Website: walmart
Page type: payment
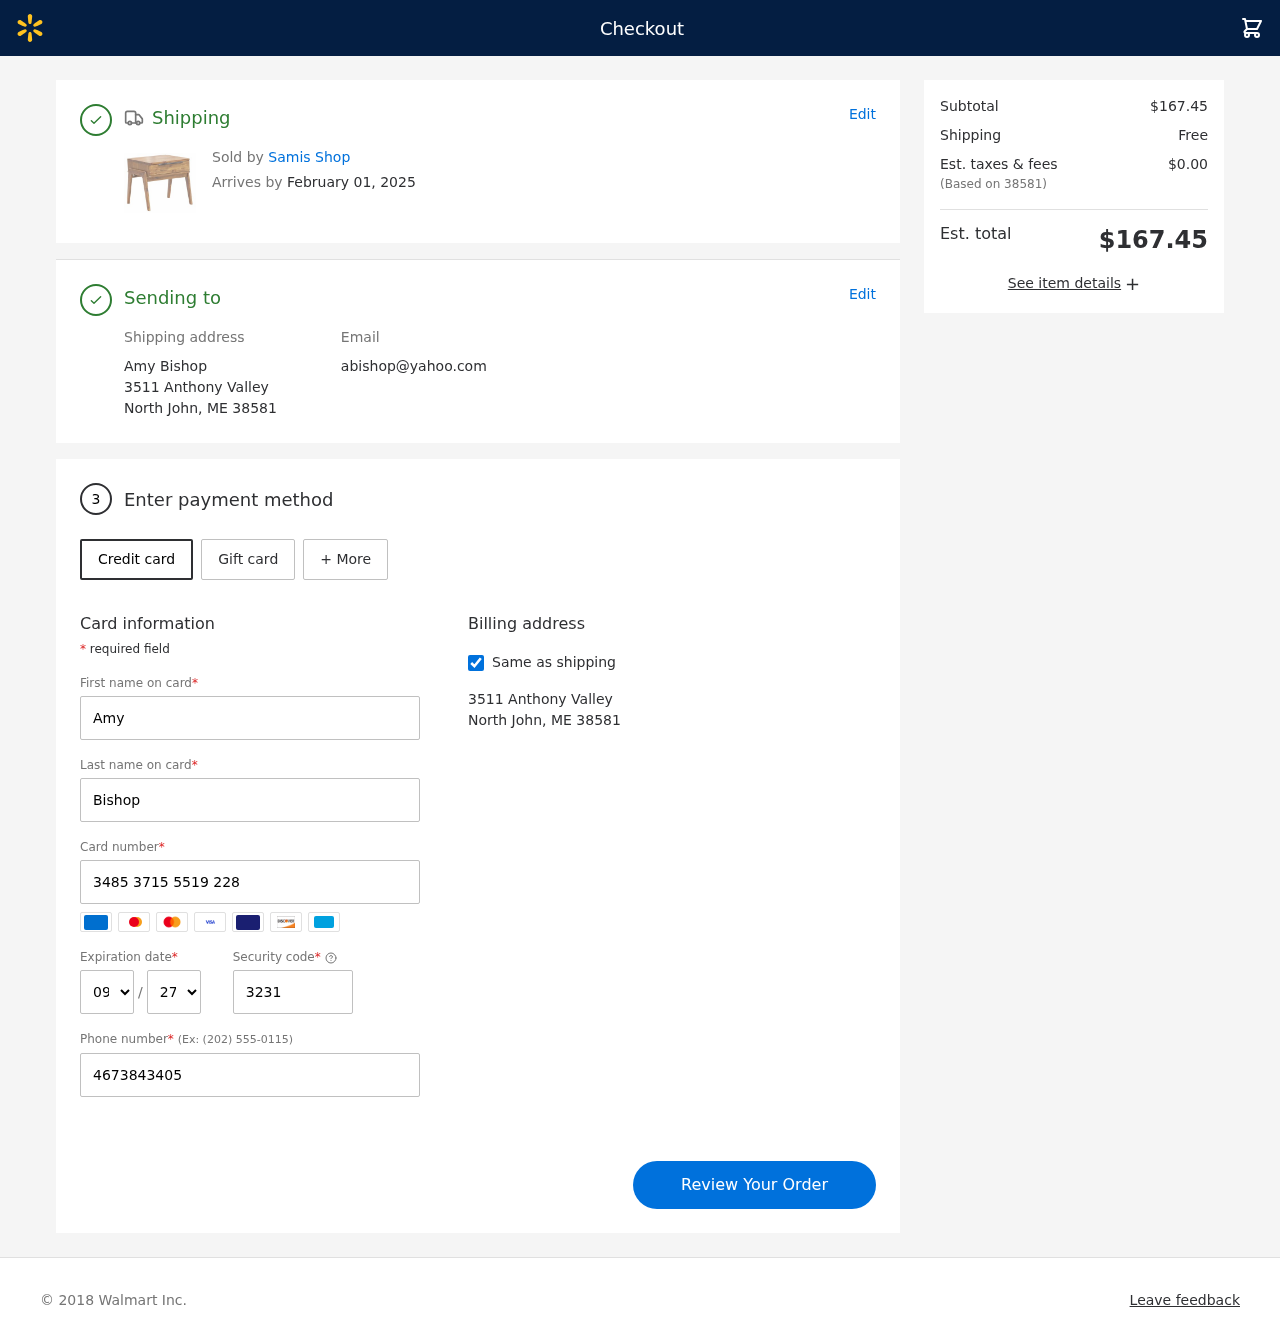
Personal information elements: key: PII_CARD_CVV
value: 3231
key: PII_CARD_EXPIRY_MONTH
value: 09
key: PII_CARD_EXPIRY_YEAR
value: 27
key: PII_CARD_NUMBER
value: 3485 3715 5519 228
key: PII_CITY_STATE_ZIP
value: North John, ME 38581
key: PII_EMAIL
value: abishop@yahoo.com
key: PII_FIRSTNAME
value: Amy
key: PII_FULLNAME
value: Amy Bishop
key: PII_LASTNAME
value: Bishop
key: PII_PHONE
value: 4673843405
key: PII_POSTCODE
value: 38581
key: PII_STREET
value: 3511 Anthony Valley
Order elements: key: ORDER_DELIVERY_DATE
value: February 01, 2025
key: ORDER_SUBTOTAL
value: $167.45
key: ORDER_SHIPPING_COST
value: Free
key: ORDER_TAX
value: $0.00
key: ORDER_TOTAL
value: $167.45